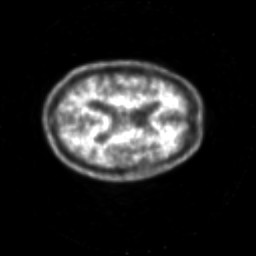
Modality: PET
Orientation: axial
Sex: male
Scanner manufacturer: siemens